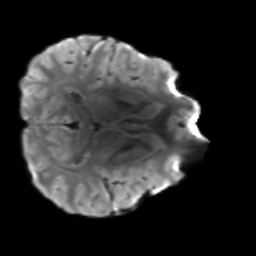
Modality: T2w
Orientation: axial
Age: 25
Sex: male
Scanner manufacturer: siemens
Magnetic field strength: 3 T
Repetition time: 3.5 s
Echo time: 0.086 s